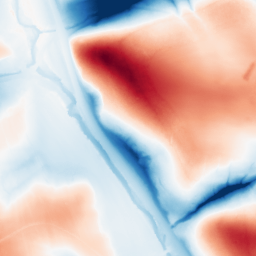
Category: classical
Decomposition family: gaussian_anisotropic
Decomposition parameters: sigma_x: 10
sigma_y: 50
Upsampling method: bicubic_3x
Upsampling parameters: scale: 3
Upsampling scale: 3